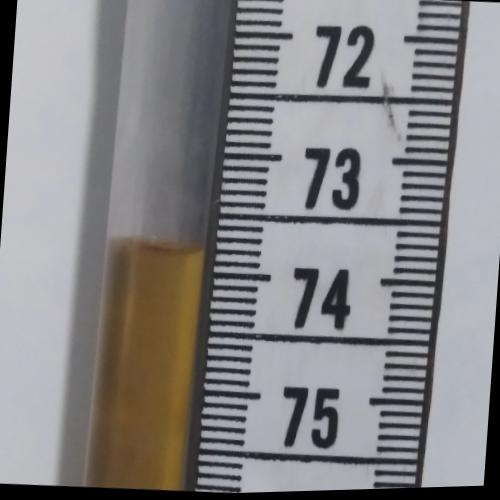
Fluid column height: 73.8 cm